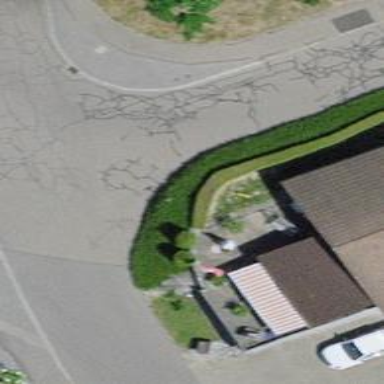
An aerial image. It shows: Hedge barrier.